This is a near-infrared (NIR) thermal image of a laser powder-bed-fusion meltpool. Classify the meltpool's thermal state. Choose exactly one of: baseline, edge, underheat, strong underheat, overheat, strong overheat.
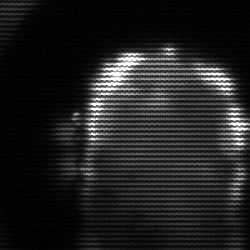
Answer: baseline